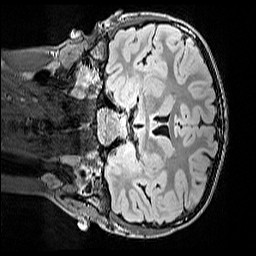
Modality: FLAIR
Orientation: coronal
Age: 10
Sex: male
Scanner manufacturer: siemens
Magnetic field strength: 3 T
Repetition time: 5 s
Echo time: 0.388 s